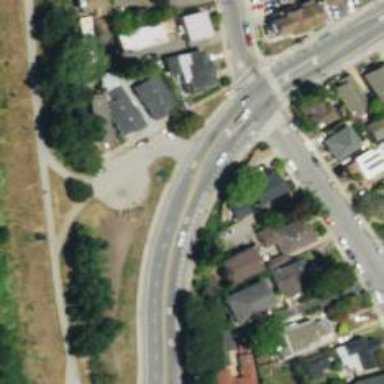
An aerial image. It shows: Unmarked road crossing.